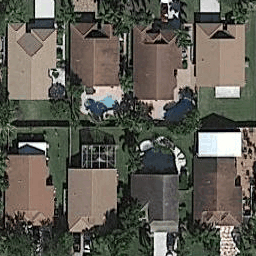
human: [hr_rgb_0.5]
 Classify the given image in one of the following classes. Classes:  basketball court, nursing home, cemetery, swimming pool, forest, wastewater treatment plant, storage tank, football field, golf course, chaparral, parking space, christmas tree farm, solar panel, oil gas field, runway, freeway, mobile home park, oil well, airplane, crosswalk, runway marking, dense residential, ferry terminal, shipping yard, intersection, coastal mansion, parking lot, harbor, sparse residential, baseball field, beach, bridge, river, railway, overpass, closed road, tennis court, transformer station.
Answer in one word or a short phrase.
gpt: dense residential